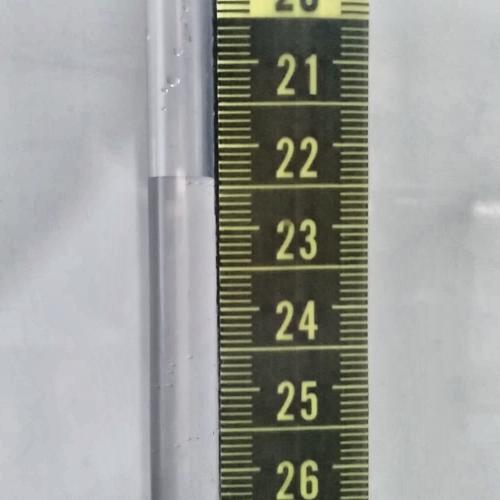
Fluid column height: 22.4 cm